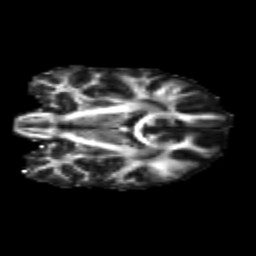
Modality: FA
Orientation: coronal
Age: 27
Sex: female
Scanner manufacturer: siemens
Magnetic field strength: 3 T
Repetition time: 1.8 s
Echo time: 0.07 s